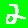
Digit: 2